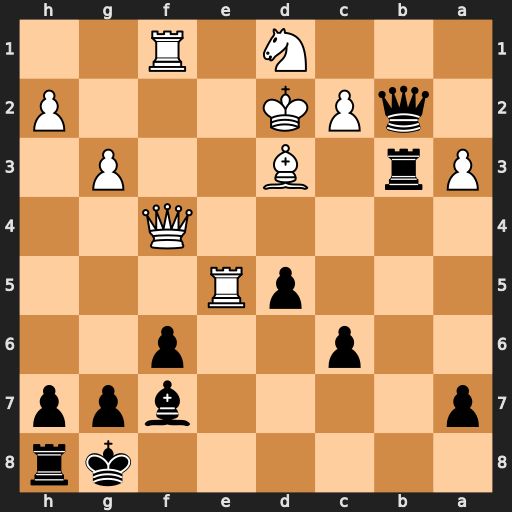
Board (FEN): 6kr/p4bpp/2p2p2/3pR3/5Q2/Pr1B2P1/1qPK3P/3N1R2
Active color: b
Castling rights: -
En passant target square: -
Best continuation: Rxd3+ Kxd3 Qxe5 Qxe5 fxe5